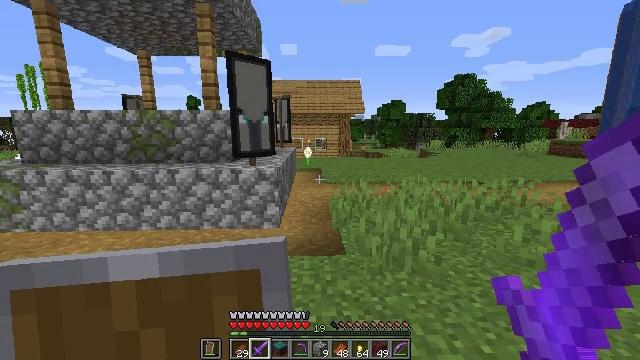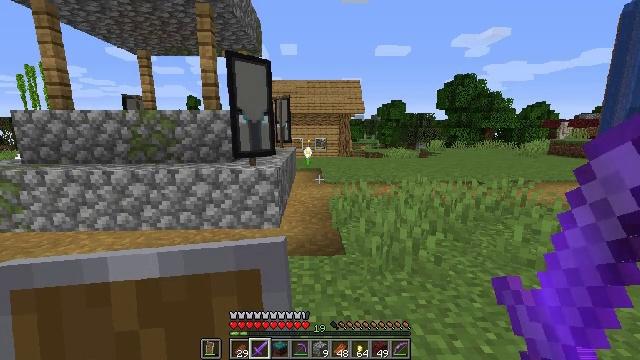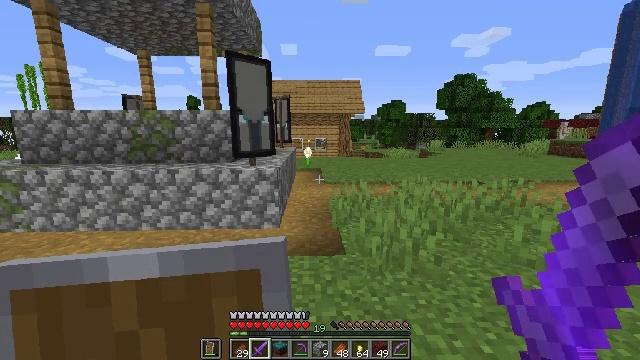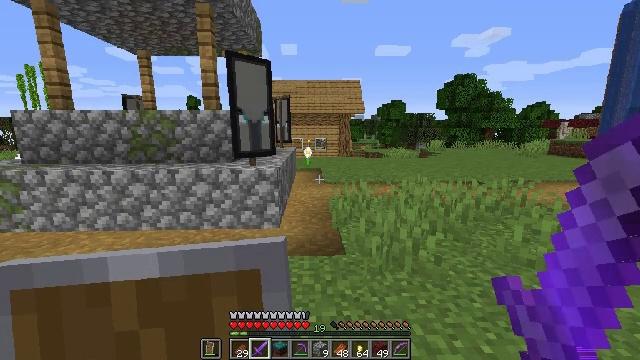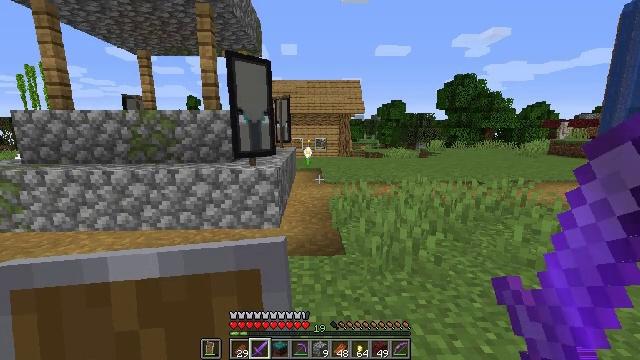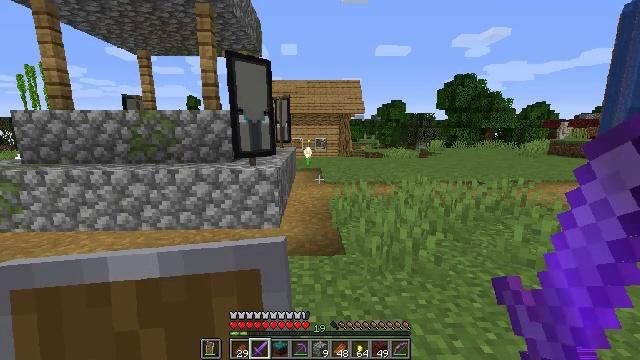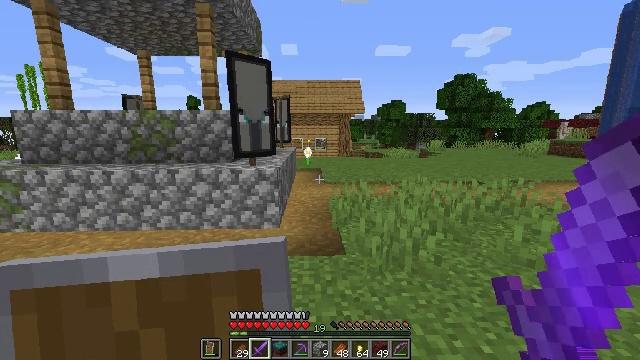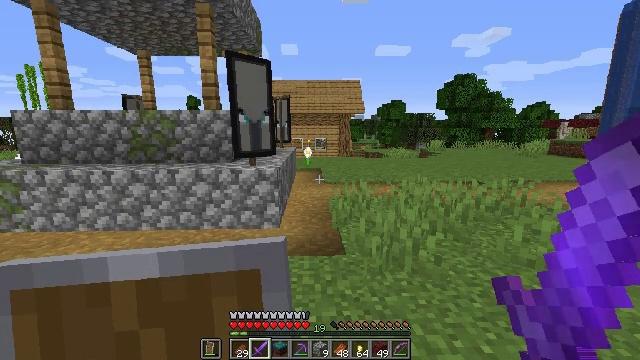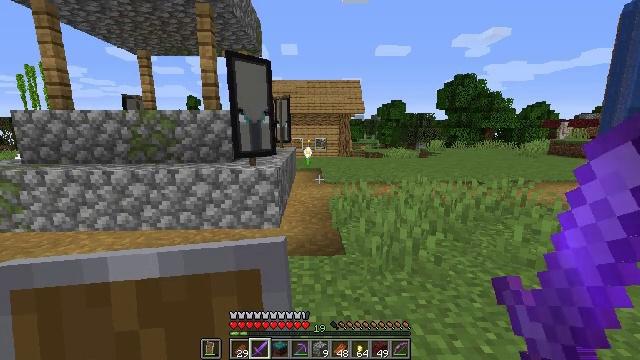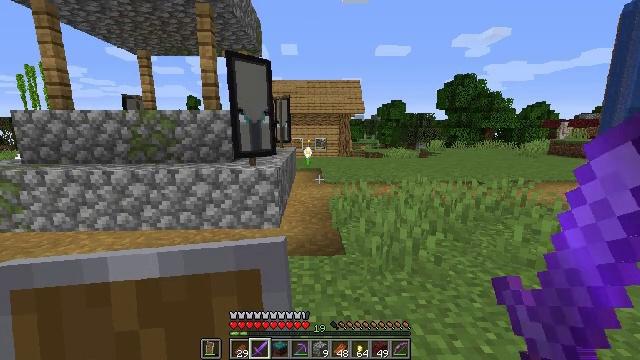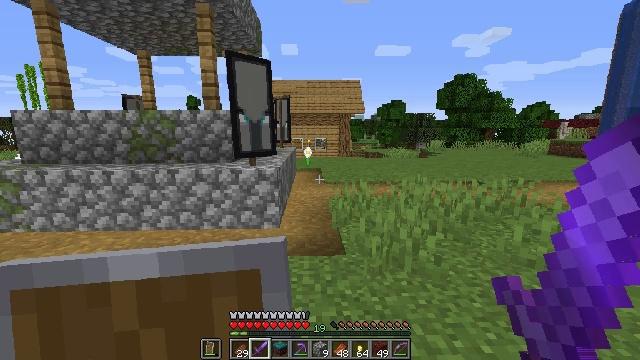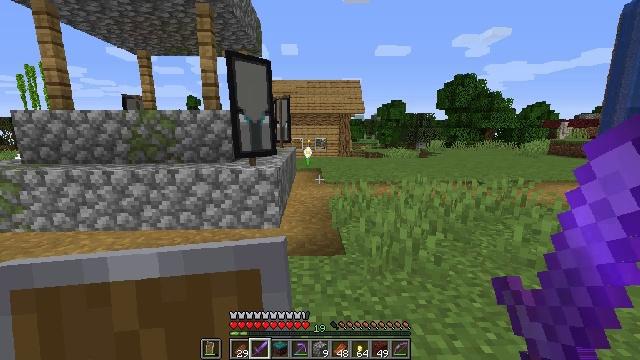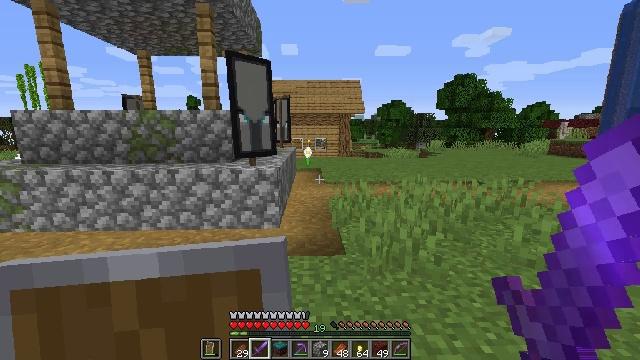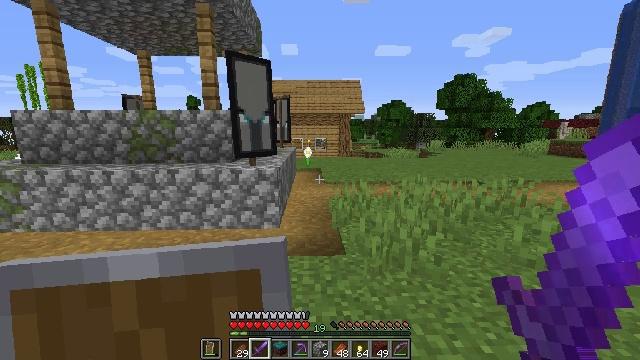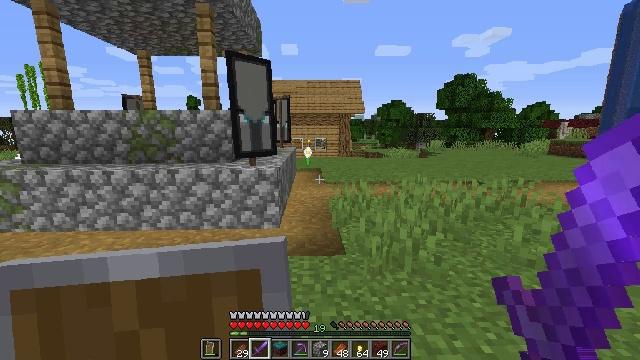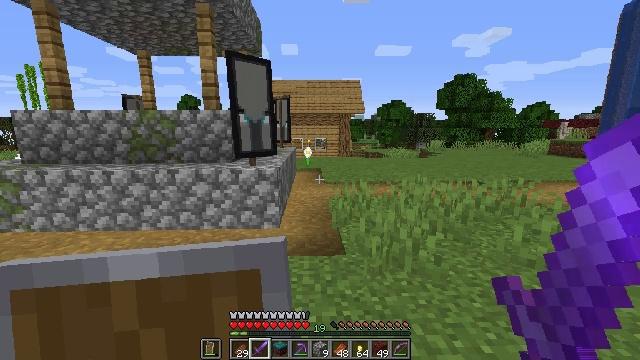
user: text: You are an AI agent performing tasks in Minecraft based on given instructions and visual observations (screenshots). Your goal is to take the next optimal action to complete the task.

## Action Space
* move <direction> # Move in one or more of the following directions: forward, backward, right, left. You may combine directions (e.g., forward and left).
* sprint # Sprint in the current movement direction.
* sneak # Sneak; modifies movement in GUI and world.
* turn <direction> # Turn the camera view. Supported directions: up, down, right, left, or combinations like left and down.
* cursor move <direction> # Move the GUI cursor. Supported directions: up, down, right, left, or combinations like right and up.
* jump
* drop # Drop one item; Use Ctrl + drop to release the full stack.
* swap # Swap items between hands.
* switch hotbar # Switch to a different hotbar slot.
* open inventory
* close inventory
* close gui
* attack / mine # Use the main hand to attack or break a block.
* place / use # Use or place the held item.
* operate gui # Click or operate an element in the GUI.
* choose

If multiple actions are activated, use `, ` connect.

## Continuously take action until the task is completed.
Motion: motion action
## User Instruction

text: Gather tall grass by hitting it.
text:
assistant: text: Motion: no_op
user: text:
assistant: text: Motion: no_op
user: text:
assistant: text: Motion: no_op
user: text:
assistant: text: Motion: no_op
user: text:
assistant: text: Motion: no_op
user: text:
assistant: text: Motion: no_op
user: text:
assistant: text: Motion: no_op
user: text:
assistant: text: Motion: no_op
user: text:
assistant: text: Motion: no_op
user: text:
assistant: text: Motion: no_op
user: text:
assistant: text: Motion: no_op
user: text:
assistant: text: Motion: no_op
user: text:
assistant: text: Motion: no_op
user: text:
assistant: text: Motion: no_op
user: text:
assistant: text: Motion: no_op
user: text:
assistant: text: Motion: no_op
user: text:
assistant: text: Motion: no_op
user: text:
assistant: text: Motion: no_op
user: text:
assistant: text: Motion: no_op
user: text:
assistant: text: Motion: no_op
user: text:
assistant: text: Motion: no_op
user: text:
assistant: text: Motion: no_op
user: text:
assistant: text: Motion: no_op
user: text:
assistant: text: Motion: no_op
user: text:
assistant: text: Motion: no_op
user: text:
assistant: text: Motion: no_op
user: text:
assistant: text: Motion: no_op
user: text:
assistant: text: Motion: no_op
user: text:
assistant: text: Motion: no_op
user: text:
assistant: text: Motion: no_op